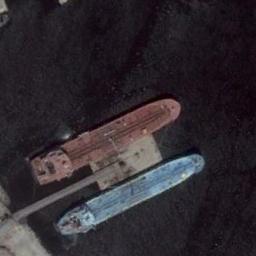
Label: ship